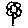
Label: flower